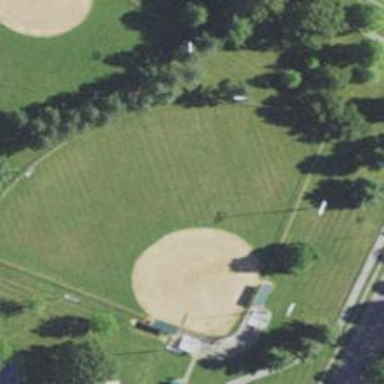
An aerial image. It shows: Baseball pitch for leisure land activities.